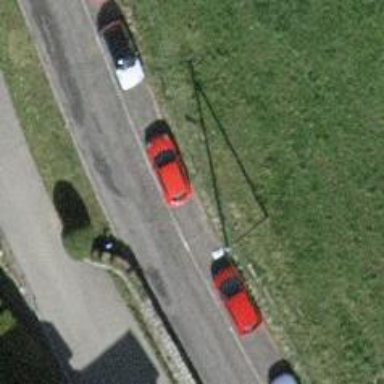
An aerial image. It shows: Parking area with surface.